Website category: auto
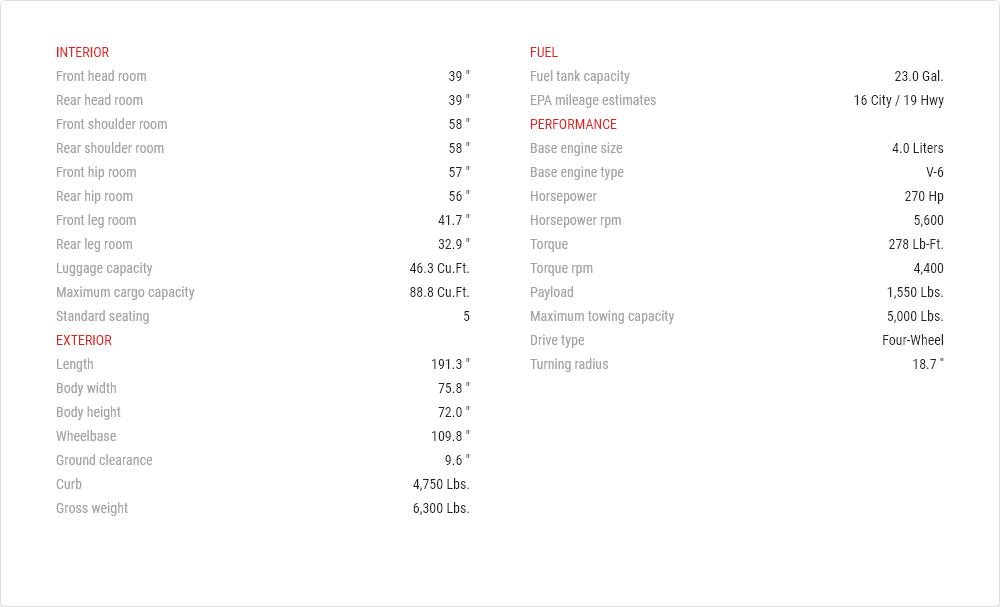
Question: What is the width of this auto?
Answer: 75.8 "

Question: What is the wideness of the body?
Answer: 75.8 "

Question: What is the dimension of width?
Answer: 75.8 "

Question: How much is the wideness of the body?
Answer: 75.8 "

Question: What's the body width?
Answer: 75.8 "

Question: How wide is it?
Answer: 75.8 "

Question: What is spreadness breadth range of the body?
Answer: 75.8 "

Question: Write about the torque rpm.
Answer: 4,400

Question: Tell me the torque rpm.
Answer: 4,400

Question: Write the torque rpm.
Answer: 4,400

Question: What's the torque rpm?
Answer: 4,400

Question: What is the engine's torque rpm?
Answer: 4,400

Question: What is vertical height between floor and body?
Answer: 9.6 "

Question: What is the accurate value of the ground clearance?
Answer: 9.6 "

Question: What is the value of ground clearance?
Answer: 9.6 "

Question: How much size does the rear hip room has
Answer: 56 "

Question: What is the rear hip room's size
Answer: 56 "

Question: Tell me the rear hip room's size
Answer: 56 "

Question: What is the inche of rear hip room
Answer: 56 "

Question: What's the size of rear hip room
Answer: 56 "

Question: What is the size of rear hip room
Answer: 56 "

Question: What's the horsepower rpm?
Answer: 5,600

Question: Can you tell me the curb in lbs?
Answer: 4,750 lbs.

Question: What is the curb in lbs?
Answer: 4,750 lbs.

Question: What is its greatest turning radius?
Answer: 18.7 ''

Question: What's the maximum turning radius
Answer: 18.7 ''

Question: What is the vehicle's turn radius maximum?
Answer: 18.7 ''

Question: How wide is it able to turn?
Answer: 18.7 ''

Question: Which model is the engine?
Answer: V-6

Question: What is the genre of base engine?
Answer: V-6

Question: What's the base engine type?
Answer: V-6

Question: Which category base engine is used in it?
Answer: V-6

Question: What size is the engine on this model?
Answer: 4.0 liters

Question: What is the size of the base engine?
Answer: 4.0 liters

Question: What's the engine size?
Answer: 4.0 liters

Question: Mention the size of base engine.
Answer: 4.0 liters

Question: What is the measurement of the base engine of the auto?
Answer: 4.0 liters

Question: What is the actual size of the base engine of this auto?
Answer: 4.0 liters

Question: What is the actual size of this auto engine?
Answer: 4.0 liters

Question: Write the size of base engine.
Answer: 4.0 liters

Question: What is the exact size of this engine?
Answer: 4.0 liters

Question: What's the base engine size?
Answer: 4.0 liters

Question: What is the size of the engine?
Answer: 4.0 liters

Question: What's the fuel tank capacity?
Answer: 23.0 gal.

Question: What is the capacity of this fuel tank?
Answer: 23.0 gal.

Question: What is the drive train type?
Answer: four-wheel

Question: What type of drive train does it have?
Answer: four-wheel

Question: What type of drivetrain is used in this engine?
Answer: four-wheel

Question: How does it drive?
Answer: four-wheel

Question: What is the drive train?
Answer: four-wheel

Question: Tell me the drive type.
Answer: four-wheel

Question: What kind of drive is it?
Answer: four-wheel

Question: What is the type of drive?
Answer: four-wheel

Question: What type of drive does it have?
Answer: four-wheel

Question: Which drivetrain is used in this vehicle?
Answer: four-wheel

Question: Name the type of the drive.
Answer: four-wheel

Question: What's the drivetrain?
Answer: four-wheel

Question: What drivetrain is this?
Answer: four-wheel

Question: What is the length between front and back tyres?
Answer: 109.8 "

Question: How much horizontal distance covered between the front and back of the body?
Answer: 109.8 "

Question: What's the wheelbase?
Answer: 109.8 "

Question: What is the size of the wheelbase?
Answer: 109.8 "

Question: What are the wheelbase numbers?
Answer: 109.8 "

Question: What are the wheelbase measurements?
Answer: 109.8 "